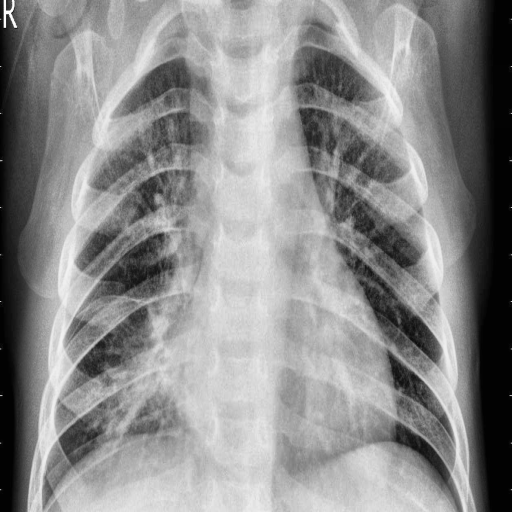
Finding: PNEUMONIA